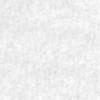
Label: no_change